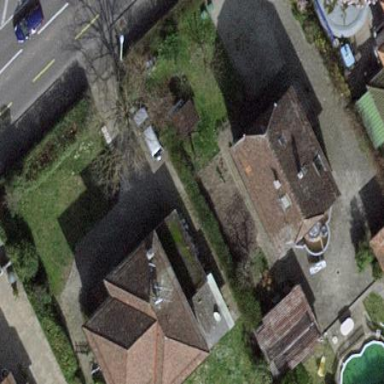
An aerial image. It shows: Garden enclosed by fence.